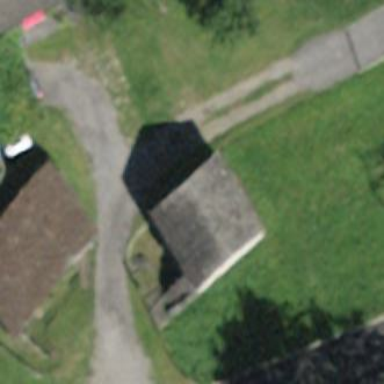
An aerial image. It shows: Hut.